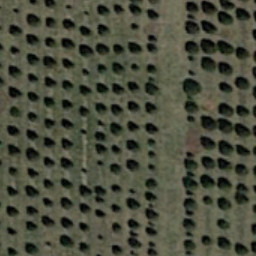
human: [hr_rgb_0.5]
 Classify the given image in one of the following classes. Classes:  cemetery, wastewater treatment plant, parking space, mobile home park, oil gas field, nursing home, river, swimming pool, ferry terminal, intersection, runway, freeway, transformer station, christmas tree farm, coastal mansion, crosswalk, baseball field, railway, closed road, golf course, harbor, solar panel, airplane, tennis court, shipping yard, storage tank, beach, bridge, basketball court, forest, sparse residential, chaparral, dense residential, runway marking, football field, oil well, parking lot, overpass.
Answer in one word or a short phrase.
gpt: christmas tree farm